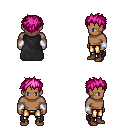
a pixel art fantasy rpg character, male body template, human, dark skin, black cape, gold greaves, pink bedhead hairstyle, white cloth bracers, brown shoes, four views (front, back, left, right), 2x2 character sprite sheet, small pixel art, hard edges, no anti-aliasing